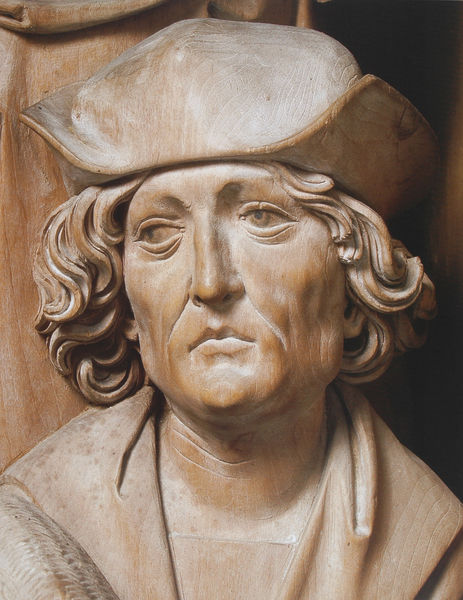
Titel: Fronleichnams-Altar, Predella, Detail aus dem Relief mit dem zwölfjährigen Jesus im Tempel: sog. Selbstbildnis Riemenschneiders?
Künstler: Tilman Riemenschneider
Standort: Creglingen im Taubertal
Institution: Herrgottskirche
Schlagwörter: kopf, mann, braun, holz, hut, marmor, mund, nase, blick, augen, falten, gesicht, kleidung, kragen, stein, trauer, bildnis, hals, porträt, kirche, auge, haare, mantel, kaufmann, kinn, locken, ohren, traurig, skulptur, statue, wangen, ausdruck, hat, white, collar, face, hair, nose, old, portrait, detail, büste, pupillen, brown, plastik, nachdenklich, traurigkeit, seite, schiller, augenlider, altar, schnitzerei, fragment, abwesend, seitenblick, wood, sad, man, stone, mittelalter, building, head, german, luther, eyes, male, müdigkeit, goethe, bust, gaze, chin, mouth, wrinkles, curls, photo, sculpture, geschnitzt, door, marble, neck, thinking, eye, figure, lips, zweifel, bronze, riemenschneider, holzschnitzerei, carving, wehmut, photography, enttäuscht, seote, melancholy, tired, wavy, missmut, curly hair, clay, carved, lapels, direction, wavy hair, grain, wrinkled, judge, martin luther, pupils, schmale nase, frown lines, dusty, onlooker, large eyes, weathered, xvii, carven, straight nose, xv century, woo, cleft chin, full lips, bronza